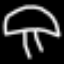
Label: mushroom